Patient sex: M
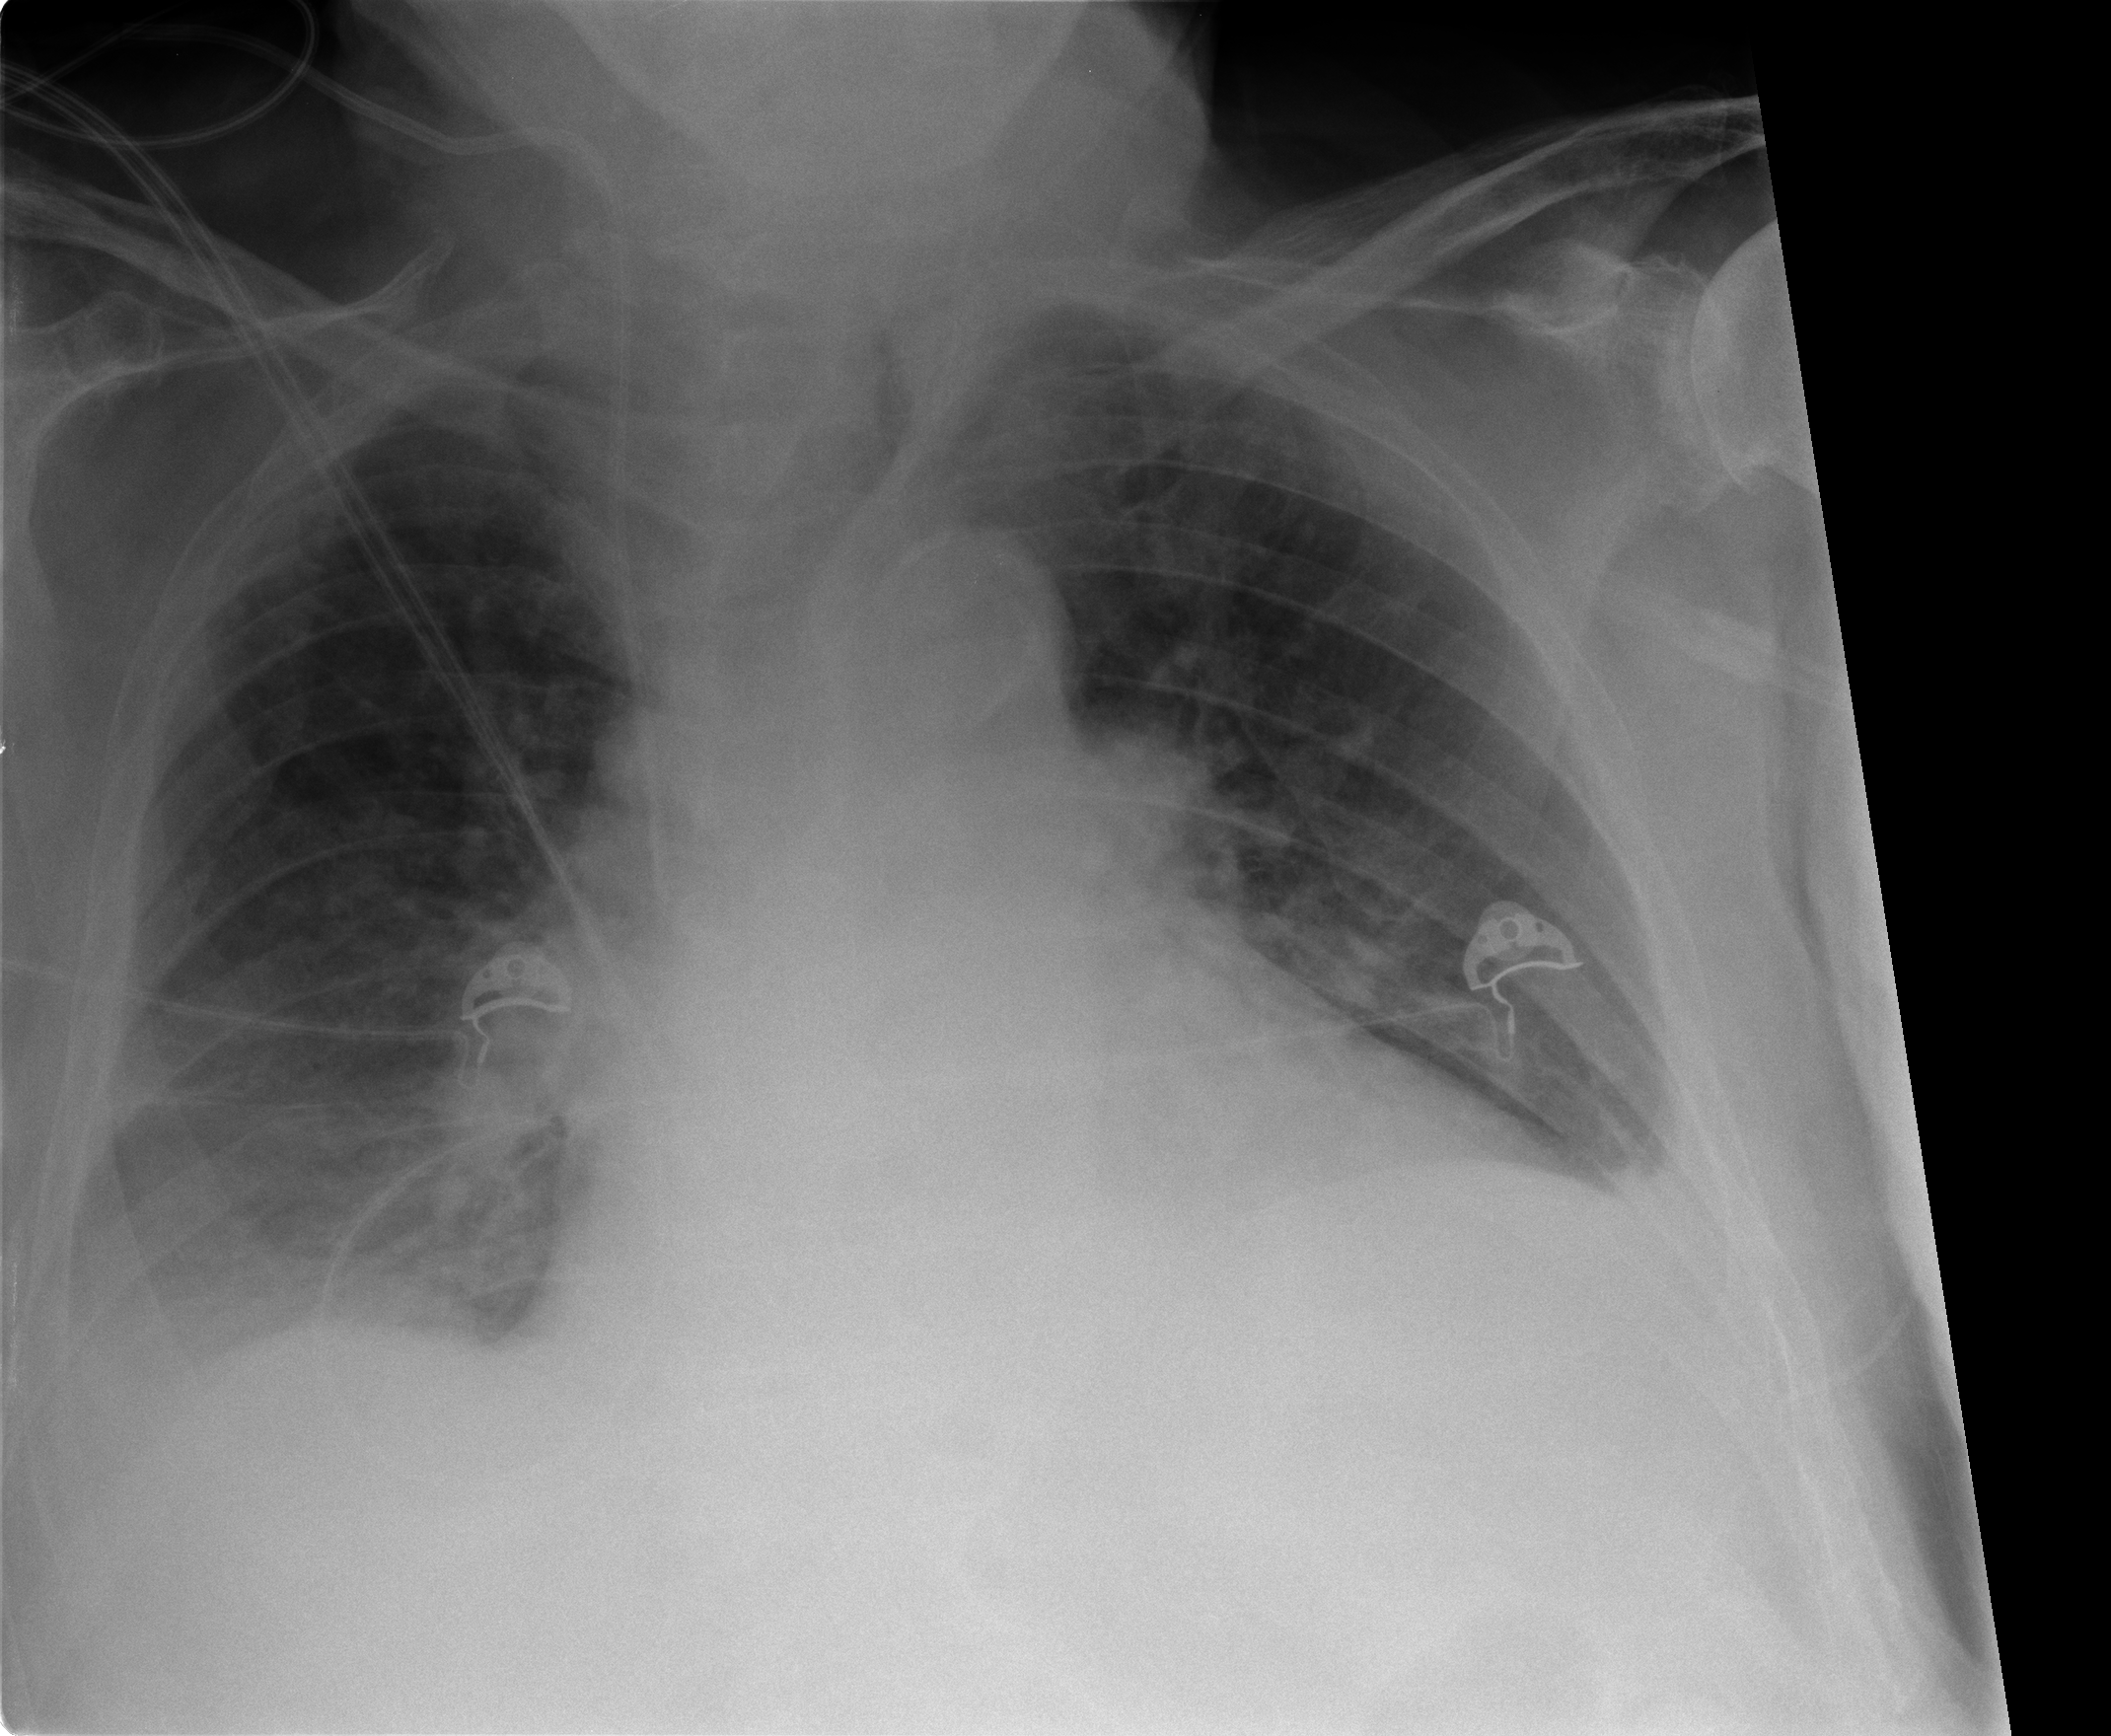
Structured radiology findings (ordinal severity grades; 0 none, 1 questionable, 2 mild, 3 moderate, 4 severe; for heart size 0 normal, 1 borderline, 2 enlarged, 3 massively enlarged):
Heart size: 2
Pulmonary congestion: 2
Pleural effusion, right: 2
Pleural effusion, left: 1
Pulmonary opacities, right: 2
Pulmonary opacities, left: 0
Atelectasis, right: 2
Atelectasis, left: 2